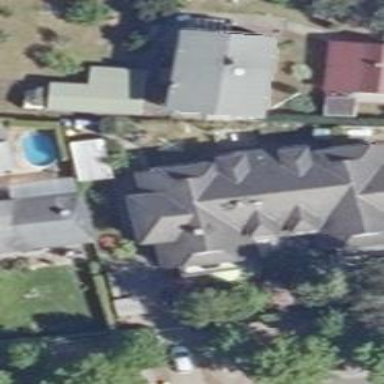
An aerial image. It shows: Detached building with gabled roof.